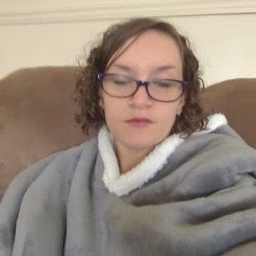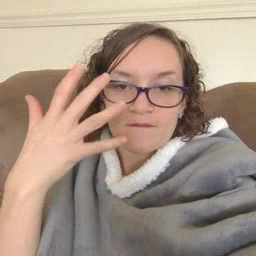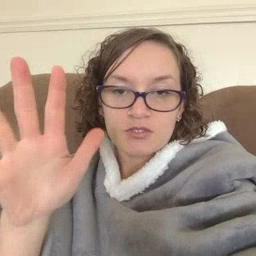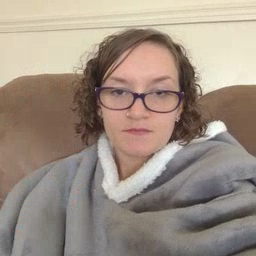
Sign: finish